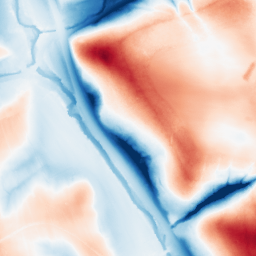
Category: trend_removal
Decomposition family: local_polynomial
Decomposition parameters: window_size: 101
degree: 3
Upsampling method: regularized
Upsampling parameters: scale: 4
lambda_reg: 0.01
Upsampling scale: 4